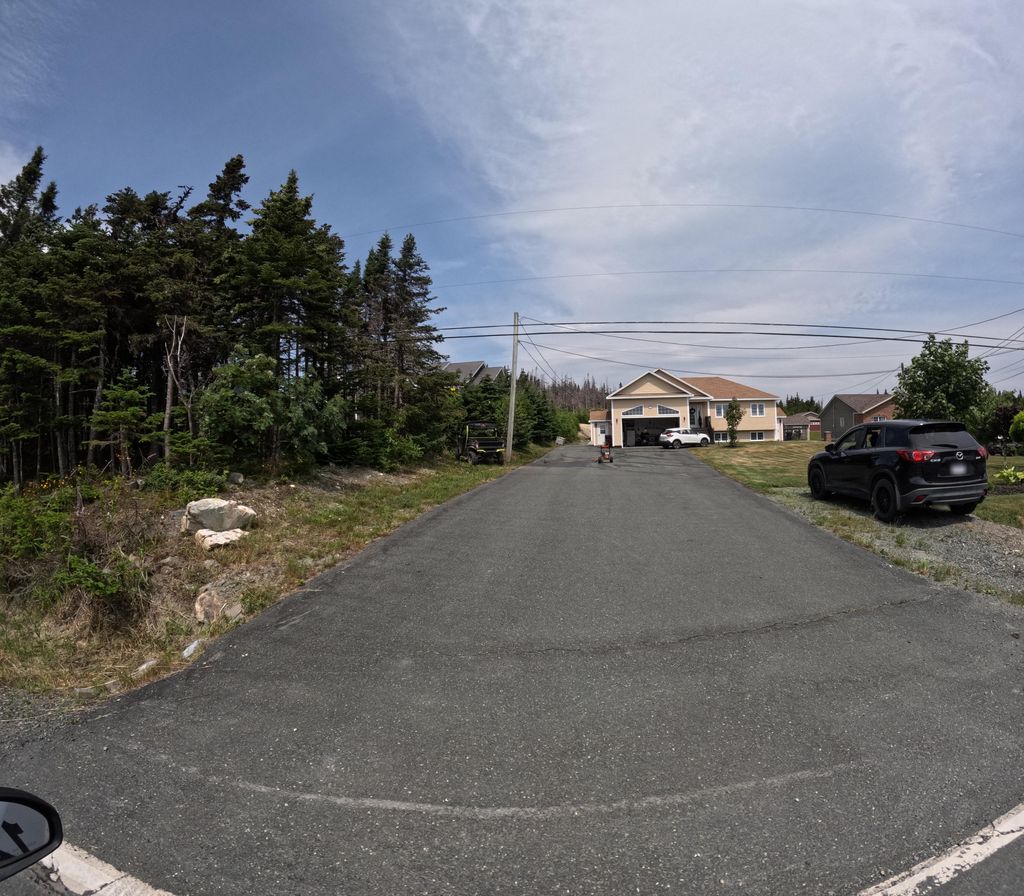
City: st_johns